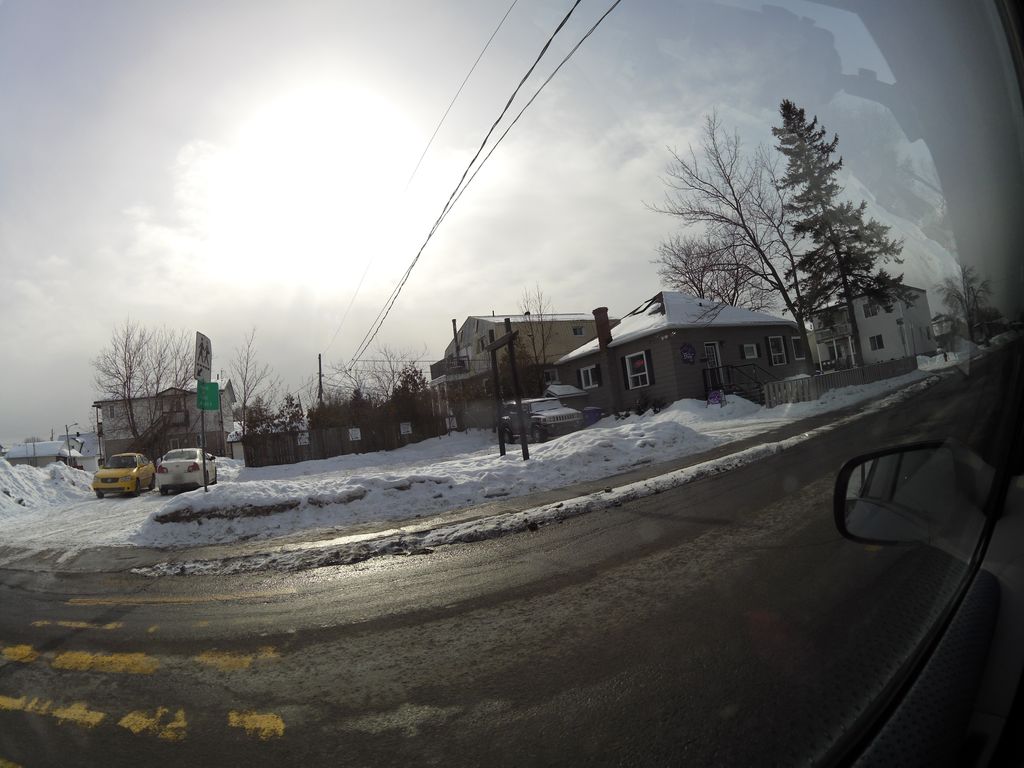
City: ottawa-gatineau